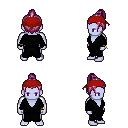
a pixel art fantasy rpg character, male body template, dark elf, purple skin, gray robe, magenta pants, pink short topknot hairstyle, red bandana, bracelets, four views (front, back, left, right), 2x2 character sprite sheet, small pixel art, hard edges, no anti-aliasing